Field crop: tomato
Growth stage: 1
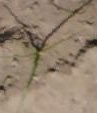
Species: cyperus